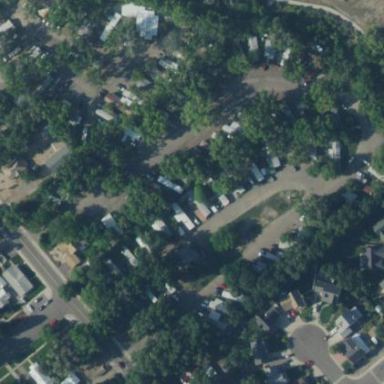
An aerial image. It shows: Caravan site for tourism.